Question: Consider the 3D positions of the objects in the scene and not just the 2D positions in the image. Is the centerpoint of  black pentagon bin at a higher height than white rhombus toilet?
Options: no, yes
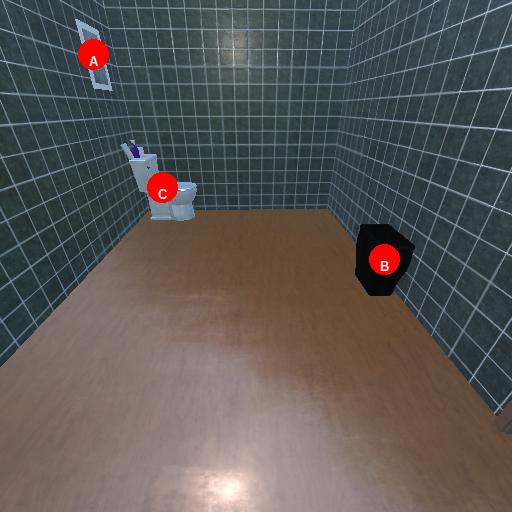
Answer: no